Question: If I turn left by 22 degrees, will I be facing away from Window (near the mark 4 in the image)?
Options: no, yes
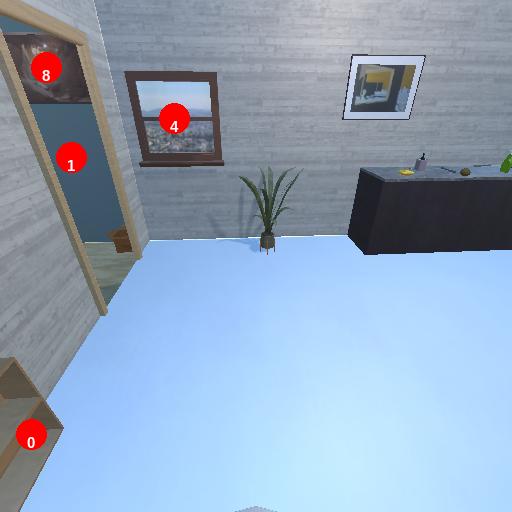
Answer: no